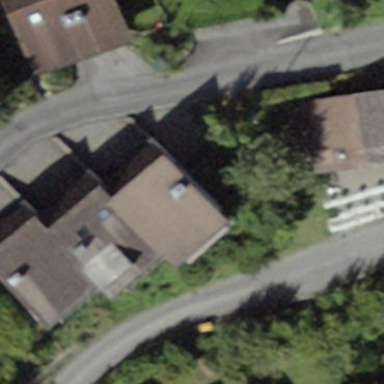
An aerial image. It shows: Terrace building.